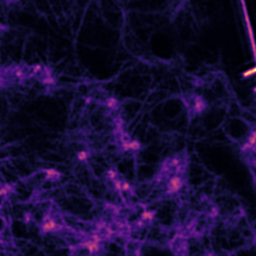
Label: Super-resolution F-actin image